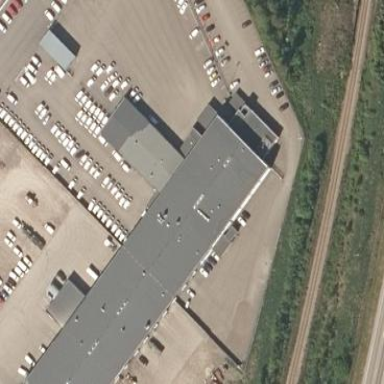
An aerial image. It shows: Building with gabled roof.